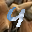
Label: 4